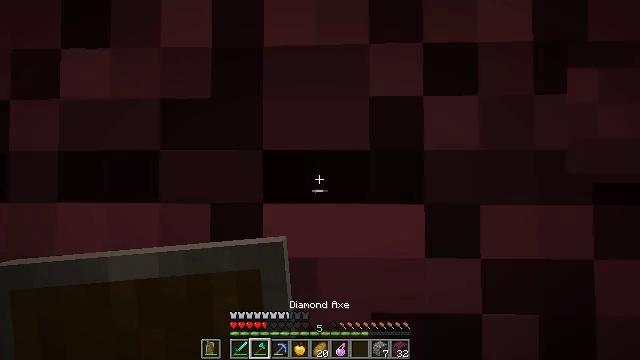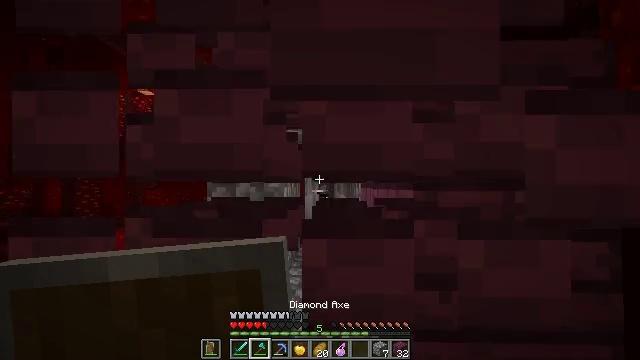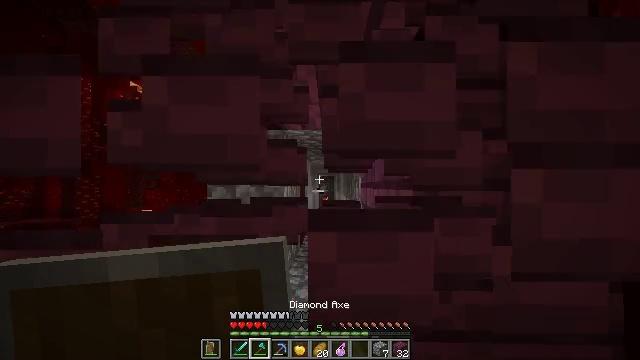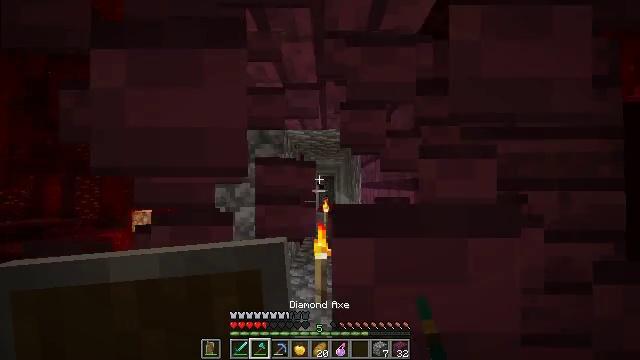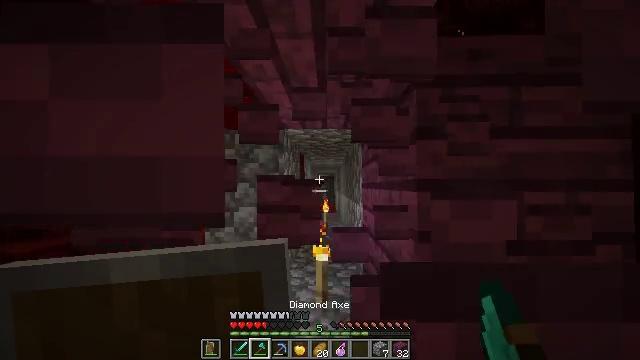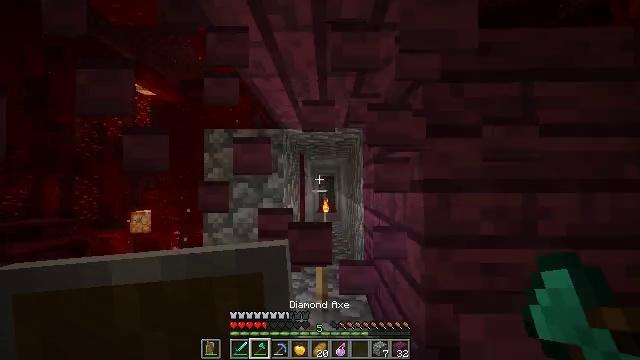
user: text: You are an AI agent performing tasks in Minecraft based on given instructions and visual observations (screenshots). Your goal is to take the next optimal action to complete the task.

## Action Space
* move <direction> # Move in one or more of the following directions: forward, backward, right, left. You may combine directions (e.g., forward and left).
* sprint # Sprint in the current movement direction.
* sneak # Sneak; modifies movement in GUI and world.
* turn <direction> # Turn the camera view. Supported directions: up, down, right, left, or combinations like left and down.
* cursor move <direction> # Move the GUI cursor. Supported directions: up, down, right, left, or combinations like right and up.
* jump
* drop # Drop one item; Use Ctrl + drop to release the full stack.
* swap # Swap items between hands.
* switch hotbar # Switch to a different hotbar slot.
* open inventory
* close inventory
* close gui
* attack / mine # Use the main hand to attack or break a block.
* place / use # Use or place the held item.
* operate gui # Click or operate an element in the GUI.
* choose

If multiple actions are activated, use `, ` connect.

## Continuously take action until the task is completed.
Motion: motion action
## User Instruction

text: Recycle the existing crimson planks.
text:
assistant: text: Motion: sneak, attack / mine
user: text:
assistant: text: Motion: sneak, attack / mine
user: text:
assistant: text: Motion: move forward, sneak, attack / mine
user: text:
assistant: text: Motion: move forward, sneak, attack / mine
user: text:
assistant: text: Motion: move forward, sneak, attack / mine
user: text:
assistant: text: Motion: sneak, attack / mine